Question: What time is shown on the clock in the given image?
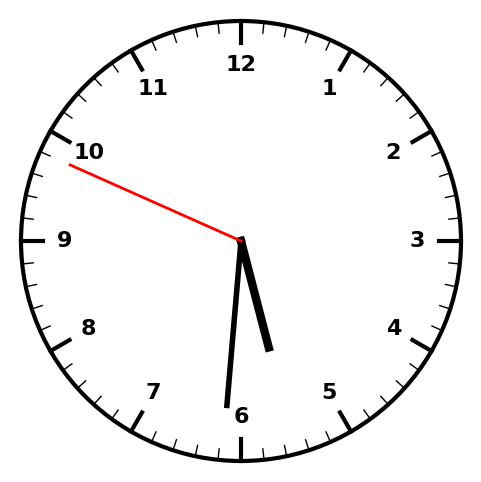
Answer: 05:30:49